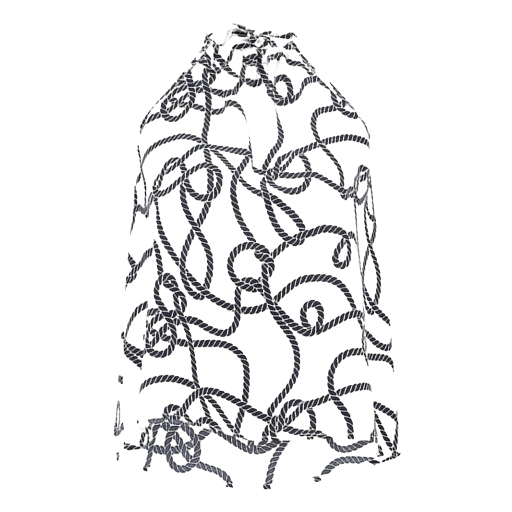
white printed sleeveless tie-front blouse, white printed sleeveless pleat-neck top, white printed tank top, white background